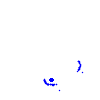
Particle: pion